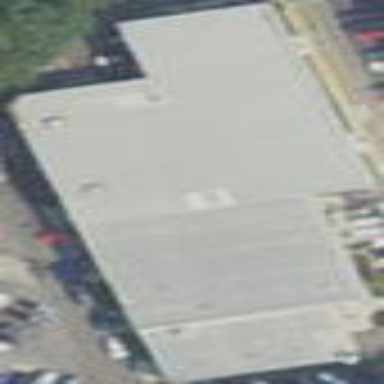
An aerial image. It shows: Commercial building.